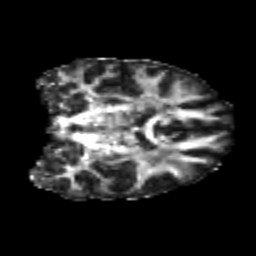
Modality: FA
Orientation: coronal
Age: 22
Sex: female
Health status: healthy
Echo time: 0.074 s